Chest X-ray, AP view. Patient: 63 years old, sex F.
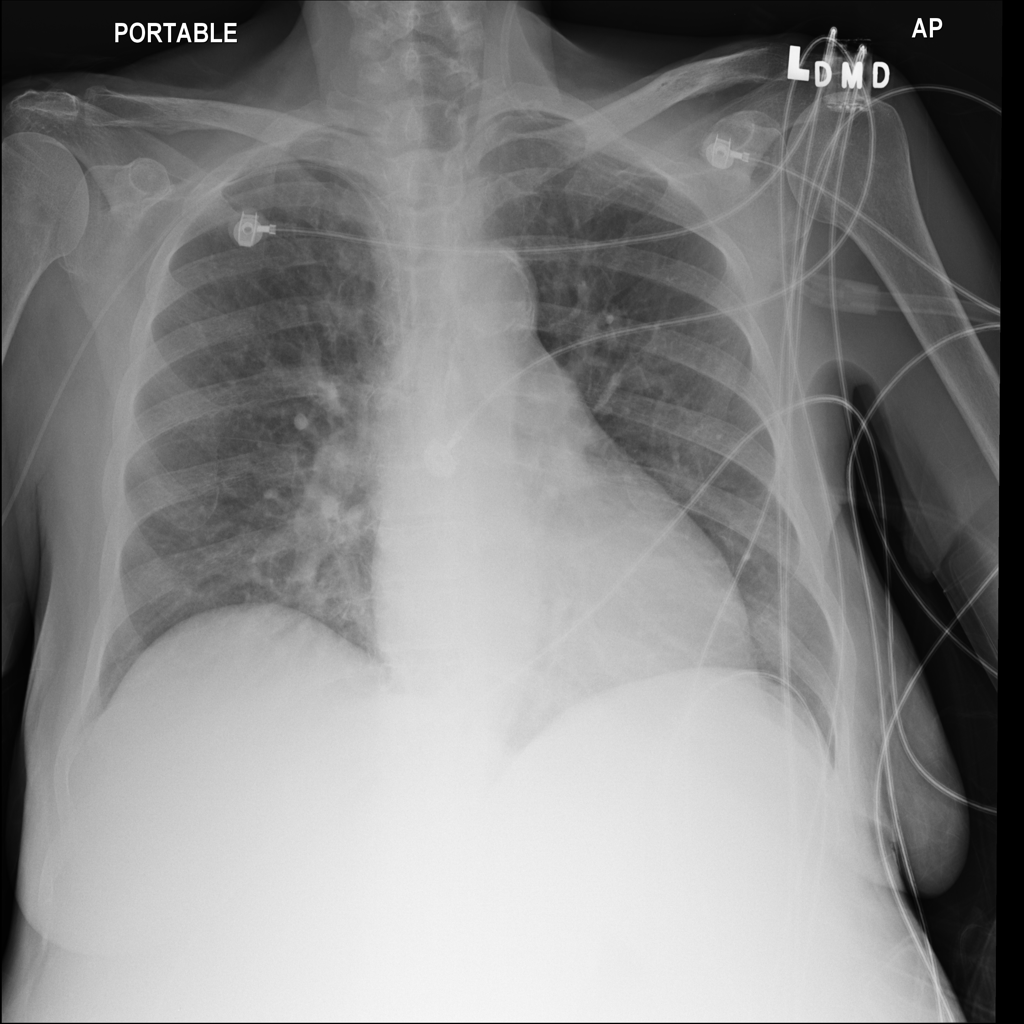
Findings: Cardiomegaly